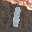
Label: 1